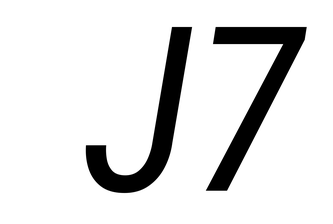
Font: Roboto-Italic_Condensed_Italic